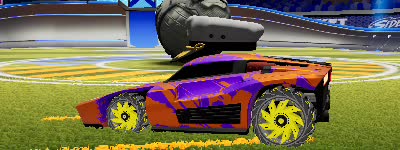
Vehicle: breakout